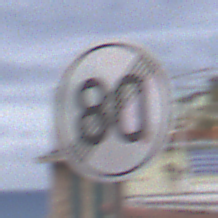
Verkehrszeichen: EndeGeschwindigkeit80
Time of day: Midday
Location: Outdoor (Urban)
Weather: Overcast
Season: NotSpecified
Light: Natural